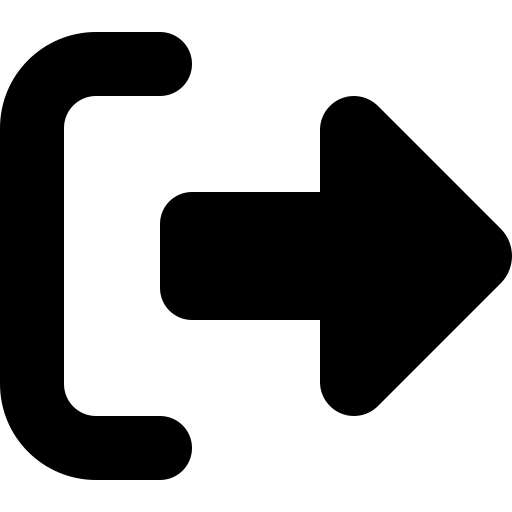
Tags: icon, FontAwesome, fa-icon, solid, right, from, bracket